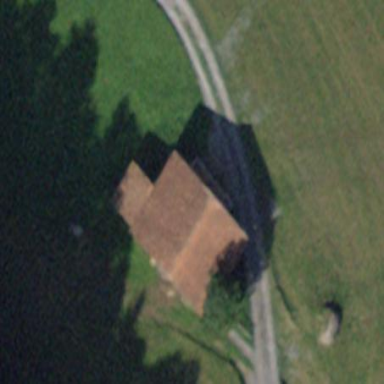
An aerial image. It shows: Rural barn.